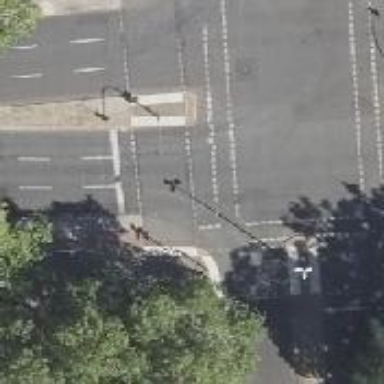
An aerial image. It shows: Secondary road with asphalt surface and cycle track on the right.